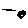
Label: line